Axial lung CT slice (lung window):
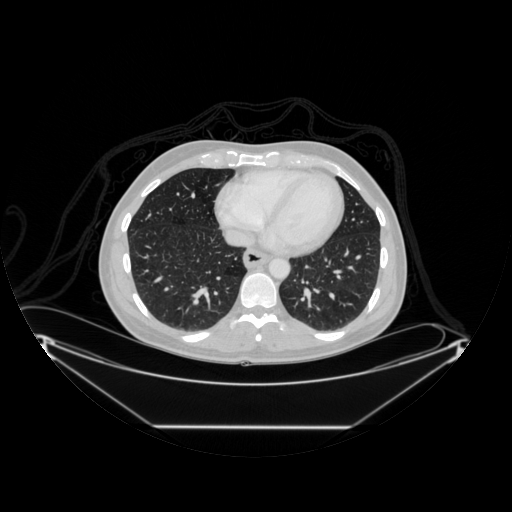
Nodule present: no